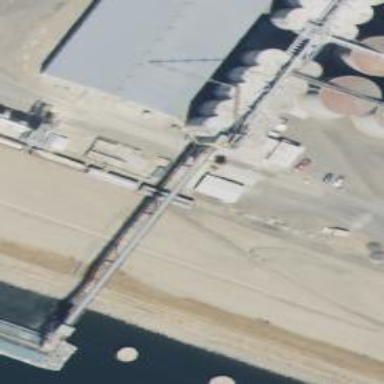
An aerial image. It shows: Rail spur service.